Field crop: maize
Growth stage: 2
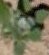
Species: chenopodium